Question: I'm running Firefox 4 on Windows 7 with a DPI setting of 144 dpi. I have a web page with a 3rd party datepicker that has a select boxes for the Month and Year fields. The problem is that Firefox will not render the up/down arrows, so the user cannot select a date.
I have taken the month select box out of the datepicker and isolated the problem. In the screenshot below, Firefox (left) does not show up/down arrows for size:2 and size:3. IE (right) shows them correctly.

HTML code for the select box with size:2:
'<select size="2"><option>January</option><option>February</option><option>March</option><option>April</option><option>May</option><option>June</option><option>July</option><option>August</option><option>September</option><option>October</option><option>November</option><option>December</option></select>'
I could modify the datepicker to use a different size (1 or 4) or use a lower DPI, but it may not be an option for some of my users. Any ideas ... if not a fix, then a cause...?
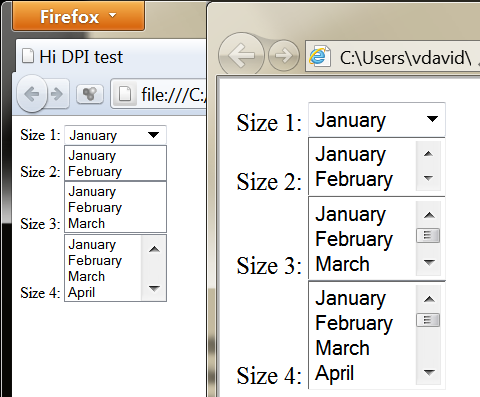
Answer: This is exactly what you would expect when you leave the safety and comfort of 96 or 120 DPI.
Although Microsoft have been nagging developers for years about high DPI, the standard of support for DPI > 120 is still depressingly poor.
Application developers need to do a lot of testing in order for their applications to work well at a wide range of DPI values. I can see how it happens that applications fail at some DPI values and for a browser which renders all sorts of weird and wonderful content it must be even hard to come up with comprehensive tests. All the same, this is clearly a bug in Firefox and you should submit a bug report and hope for the best!
---
As an aside, I recently performed some high DPI testing on my app and took at all the way up to 192 DPI. The app worked a treat but it looked really weird. Don't try this unless you've got a high resolution monitor because on a small monitor it can be hard to change the settings back to something more manageable!